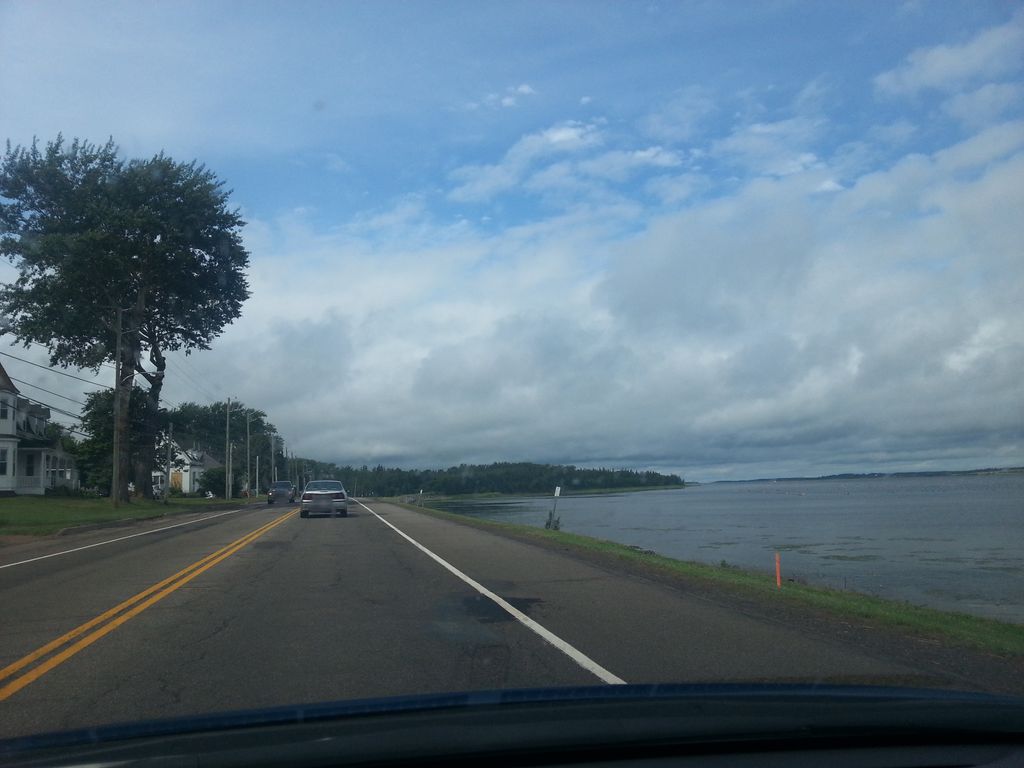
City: charlottetown